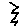
Label: zigzag